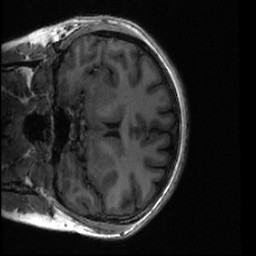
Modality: T1w
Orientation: coronal
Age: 25
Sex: female